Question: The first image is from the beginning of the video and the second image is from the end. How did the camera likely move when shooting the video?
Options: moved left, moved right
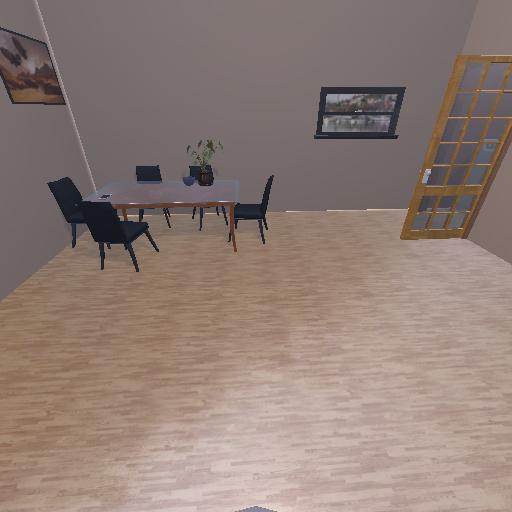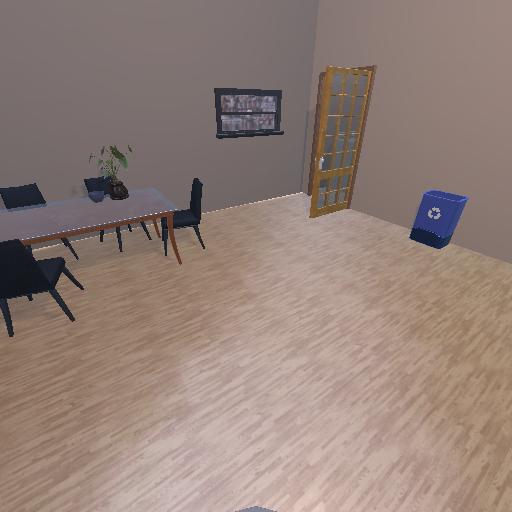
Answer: moved left